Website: walmart
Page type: customer-info-address
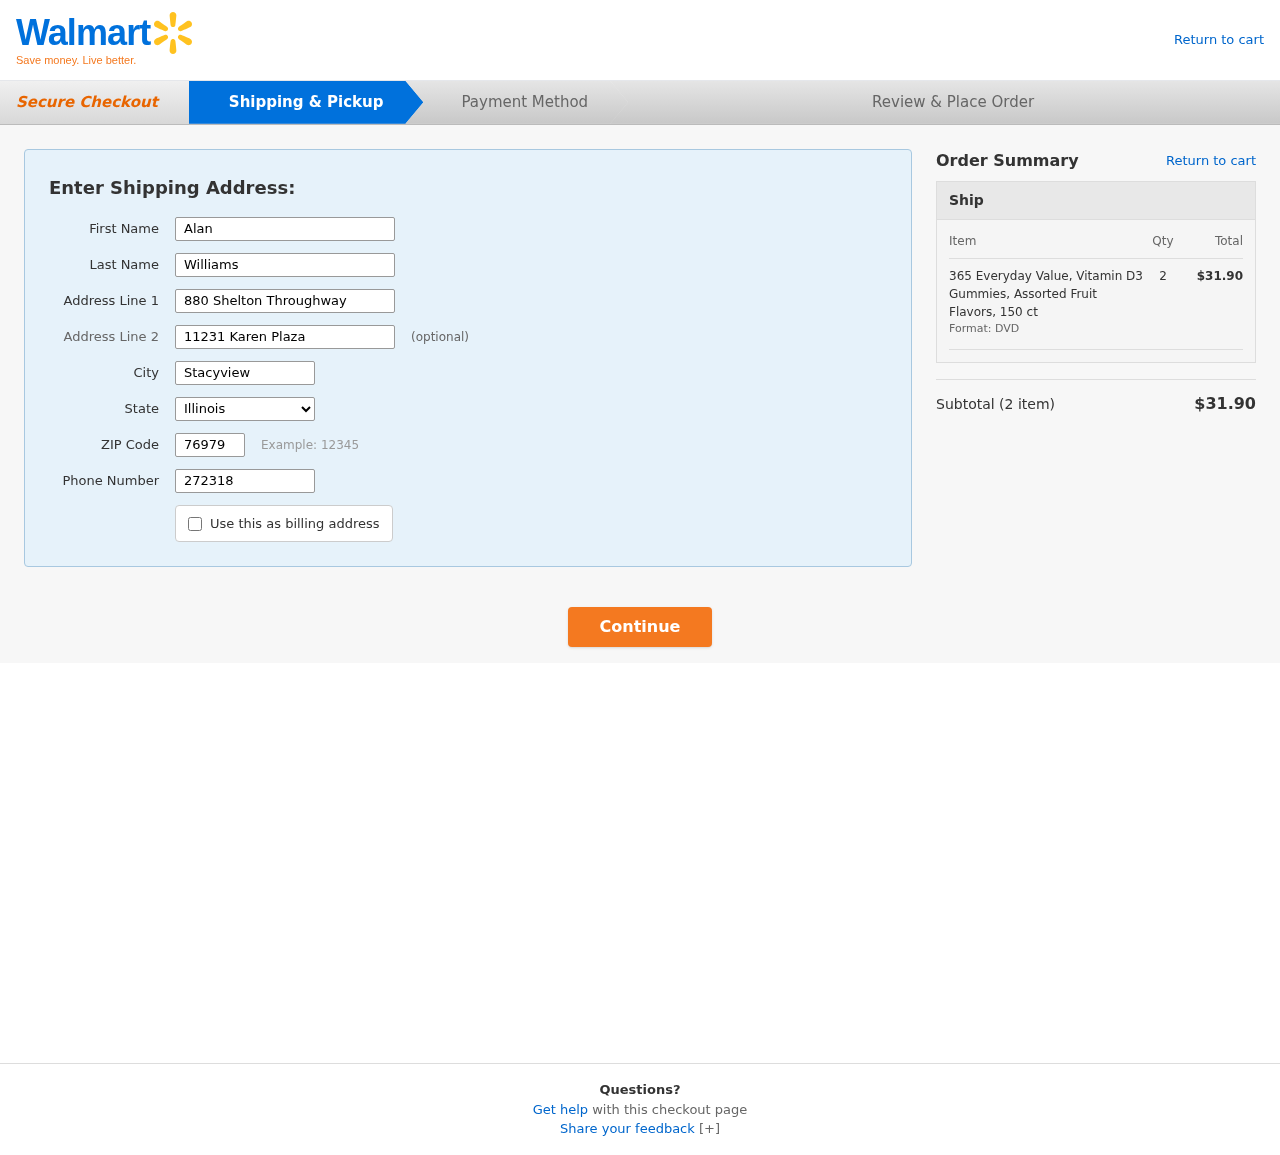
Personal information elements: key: PII_CITY
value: Stacyview
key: PII_FIRSTNAME
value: Alan
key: PII_LASTNAME
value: Williams
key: PII_PHONE
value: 2723188699
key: PII_POSTCODE
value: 76979
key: PII_STATE
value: Illinois
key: PII_STREET
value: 880 Shelton Throughway
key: PII_STREET2
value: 11231 Karen Plaza
Product elements: key: PRODUCT1_NAME
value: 365 Everyday Value, Vitamin D3 Gummies, Assorted Fruit Flavors, 150 ct
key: PRODUCT1_QUANTITY
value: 2
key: PRODUCT1_LINE_TOTAL
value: $31.90
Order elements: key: ORDER_NUM_ITEMS
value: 2
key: ORDER_SUBTOTAL
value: $31.90